Question: My (large) company uses Perforce for most of their source control. (I can't escape this.)
A coworker and I often have to work on the same XML-based file at the same time. When it comes time to merge our changes, P4Merge is often not as smart as I'd like. For example, consider this super-simple XML file and two colliding variations:

As shown, P4Merge is not XML-aware, and keeps only one copy of the common '</b>'.
How do you either modify the Perforce tool itself to support smarter XML merges, or how could you modify the Perforce toolchain to use a smarter merge tool as part of the Resolve process?
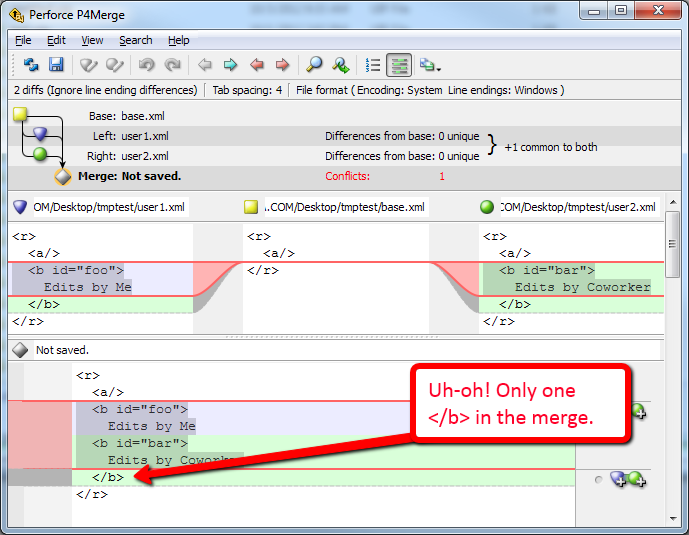
Answer: There's a tool called Project:Merge that might do a better job of handling XML content, and it integrates with Perforce:
<URL>
Update: Project:Merge has been renamed to Oso XML Merge and updated since this post was made. The most recent version can be found <URL>.